Question: I'm searching for the term of that little text that just pops up for a second at the bottom of a screen (like the one that appears if you tap a couple of times on the build number in the Prefrences). I only found complex Dialogs and messages.
Is it possible to create one of these by yourself in an app?
Thanks!

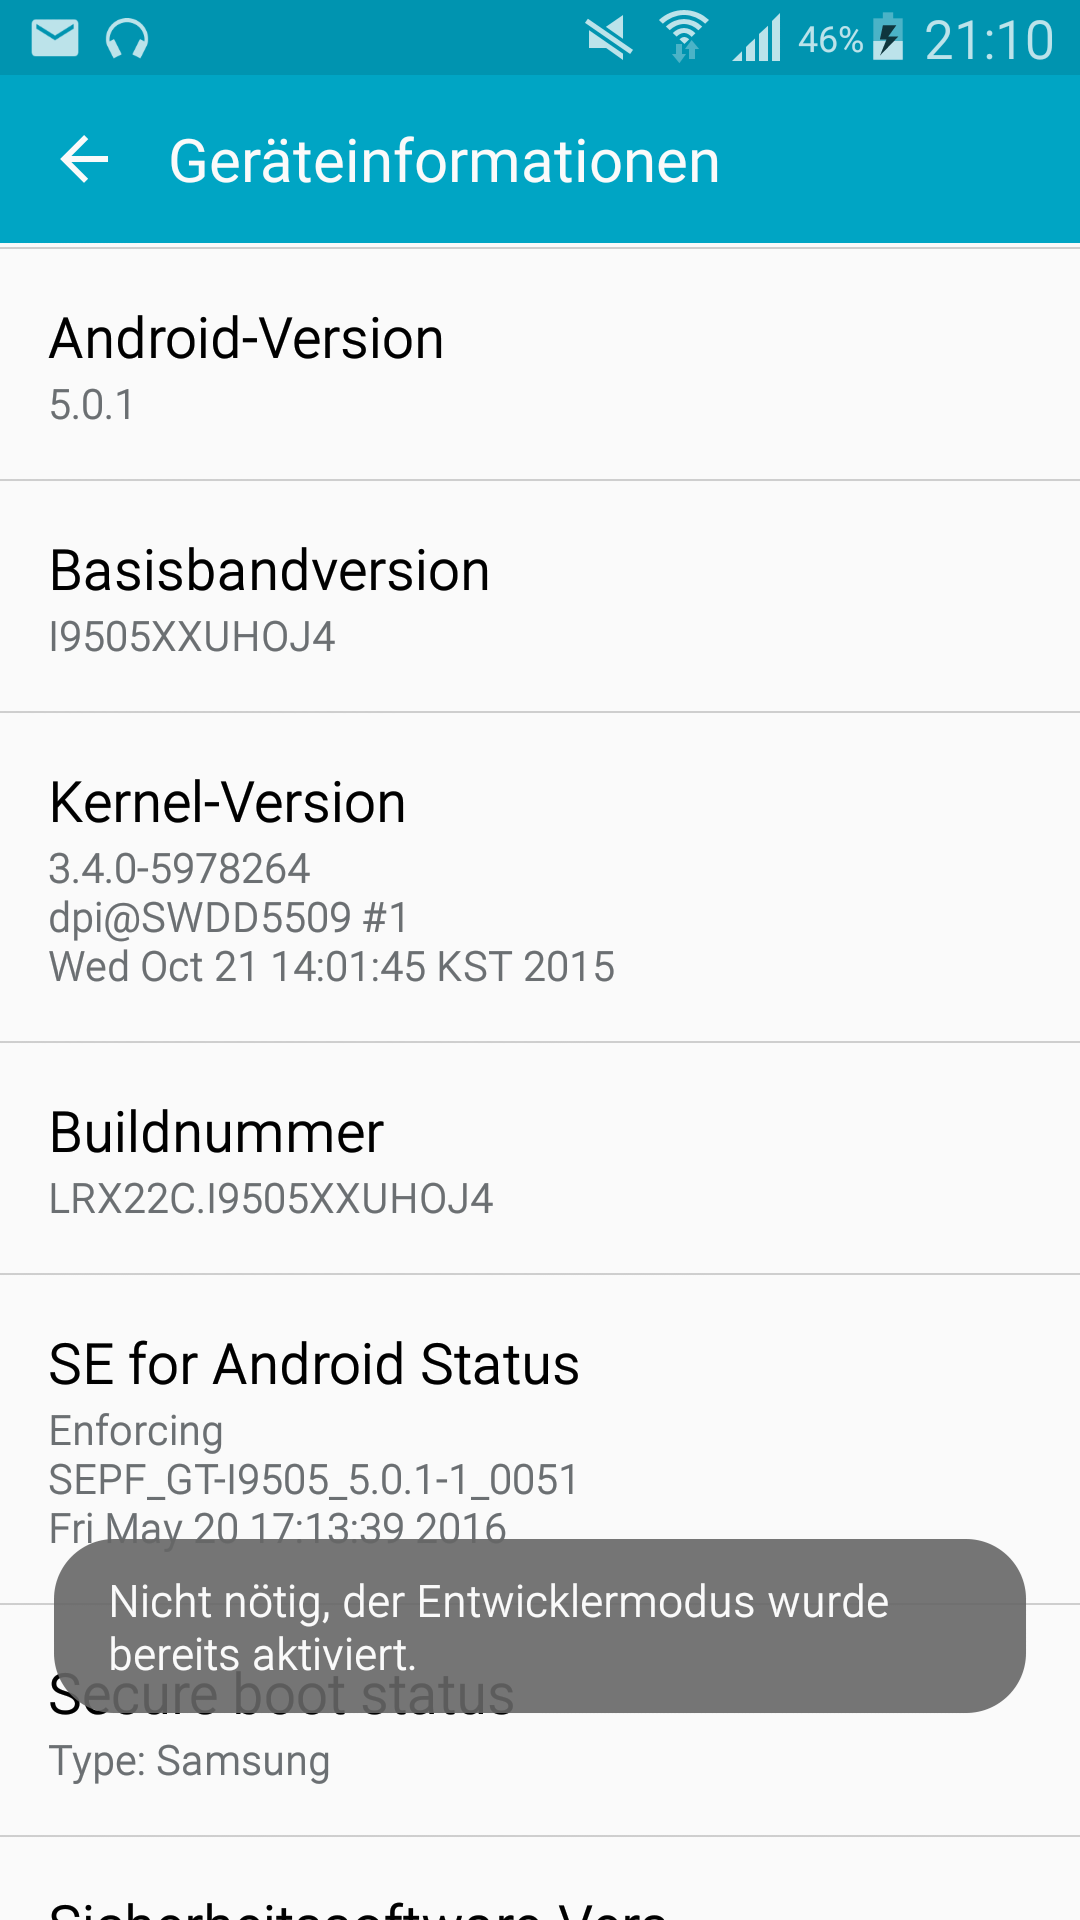
Answer: This message is called 'Toast'.
Example:
'''
Toast.makeText(this, "message", Toast.LENGTH_SHORT).show();
'''
- 'this' is the context.- The second parameter is your message.- The third parameter is the toast duration.